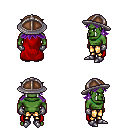
a pixel art fantasy rpg character, male body template, orc, green skin, red cape, gold greaves, purple loose hair, chain helm, metal gloves, metal boots, four views (front, back, left, right), 2x2 character sprite sheet, small pixel art, hard edges, no anti-aliasing